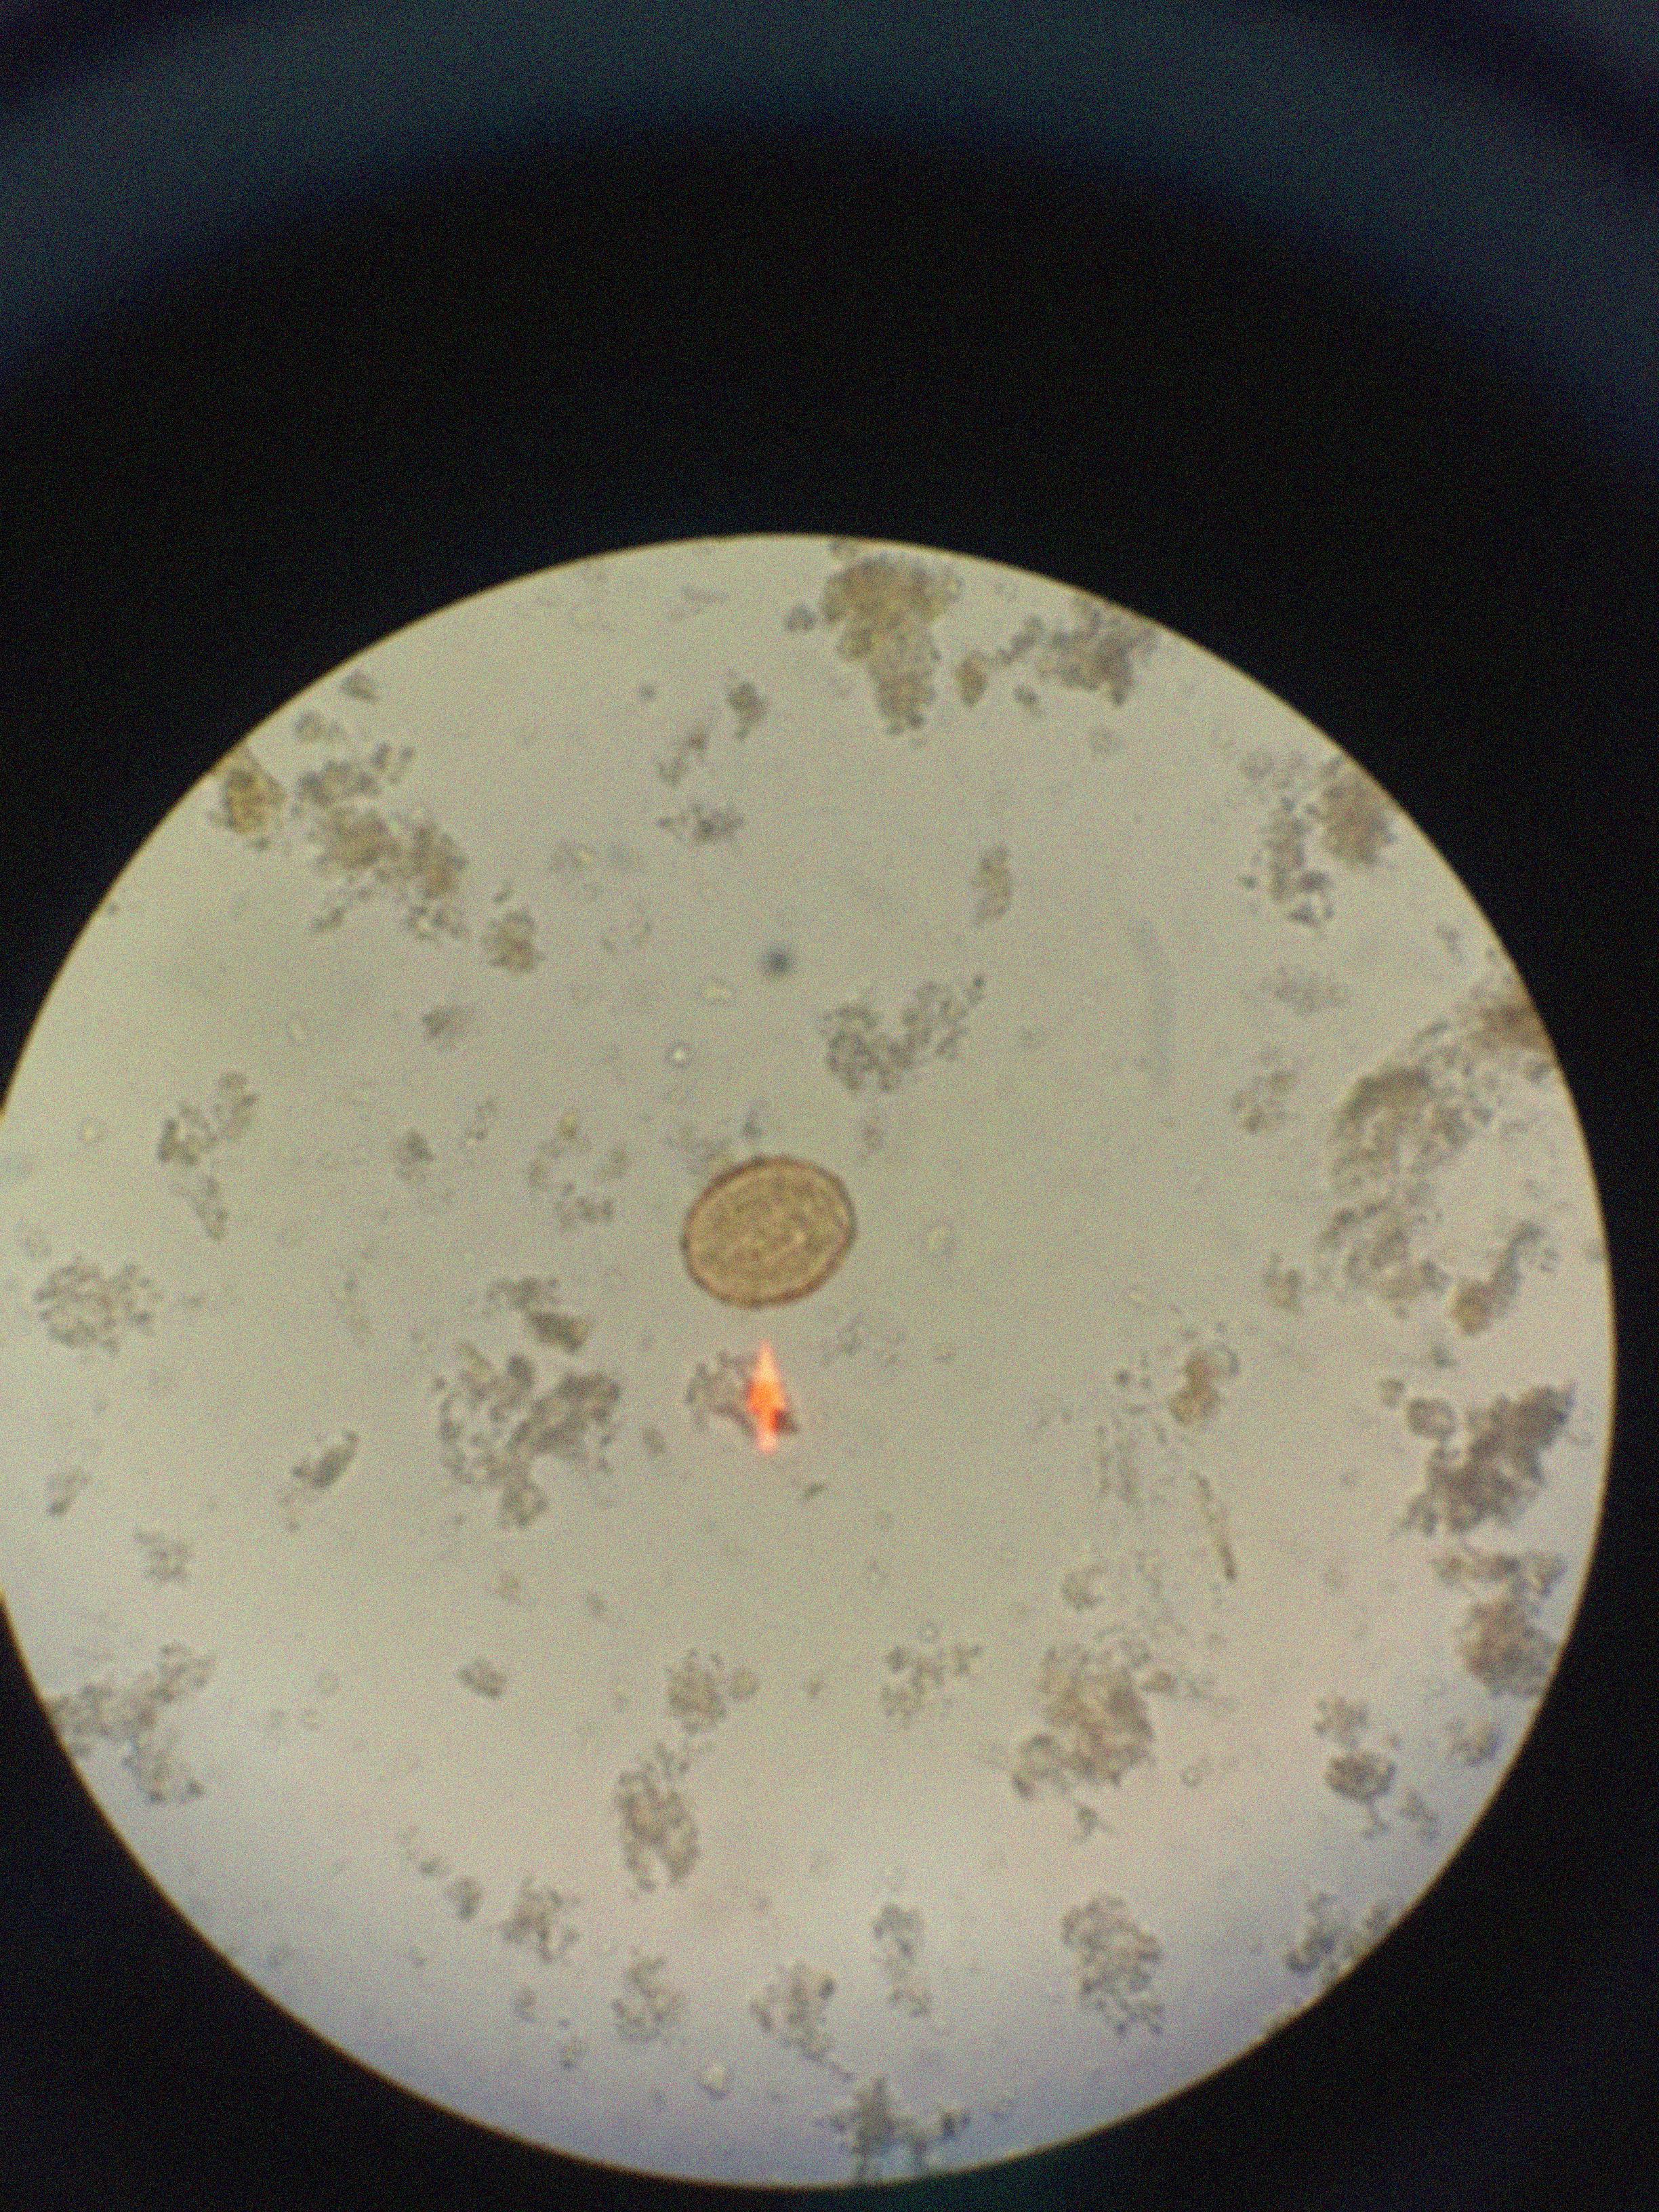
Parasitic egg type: Ascaris lumbricoides